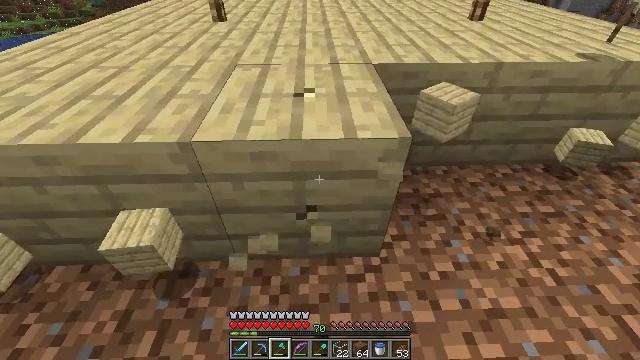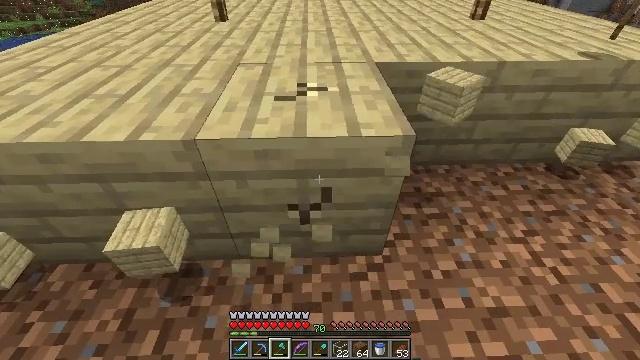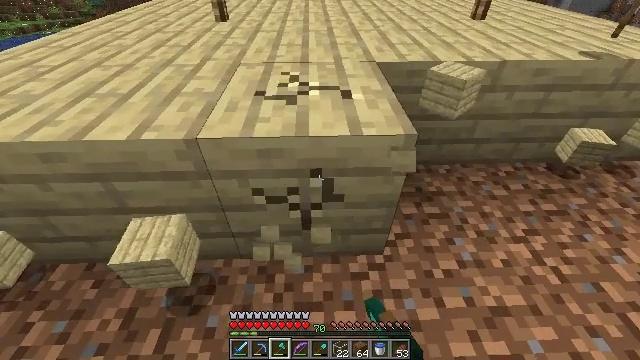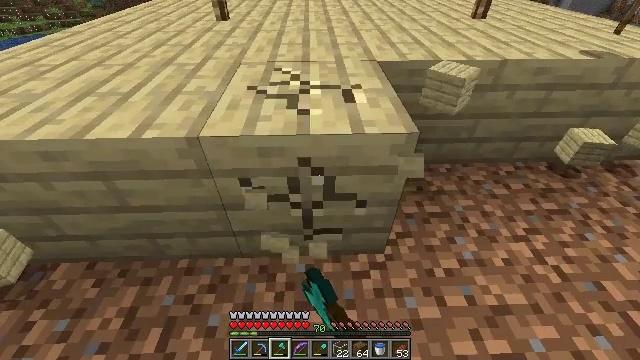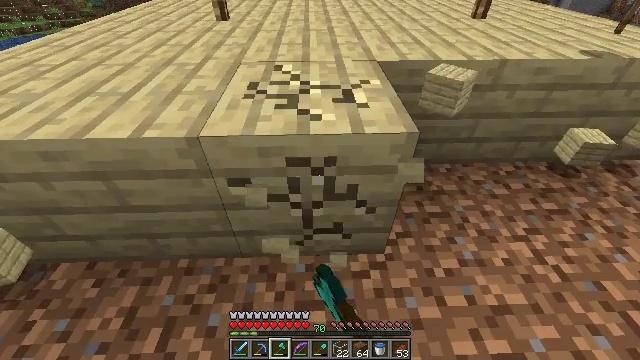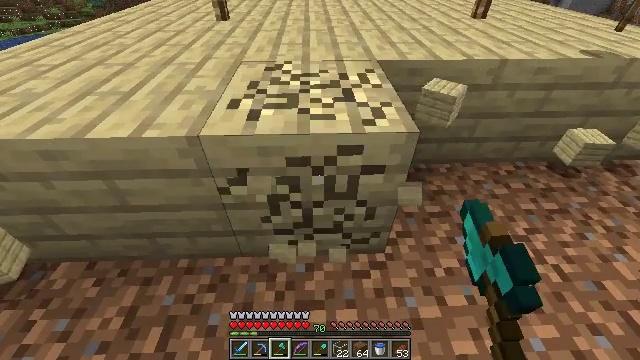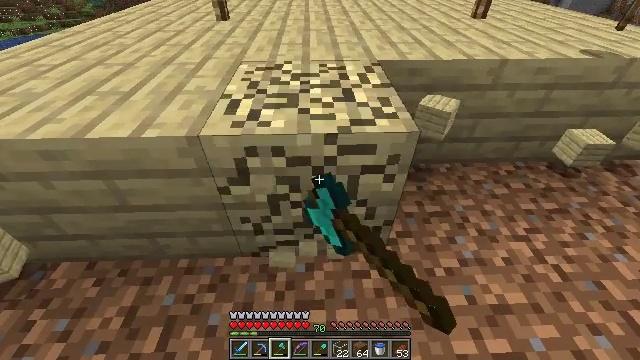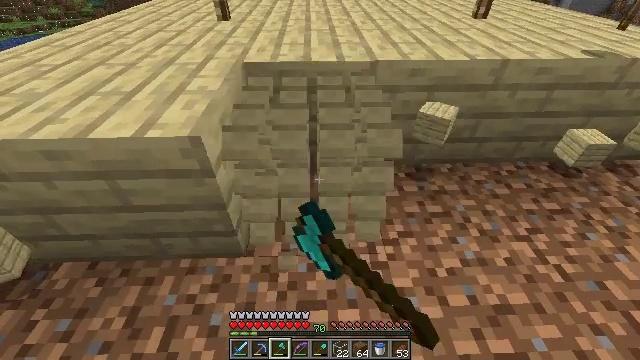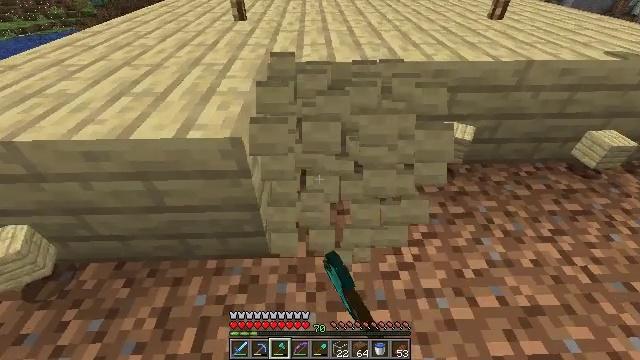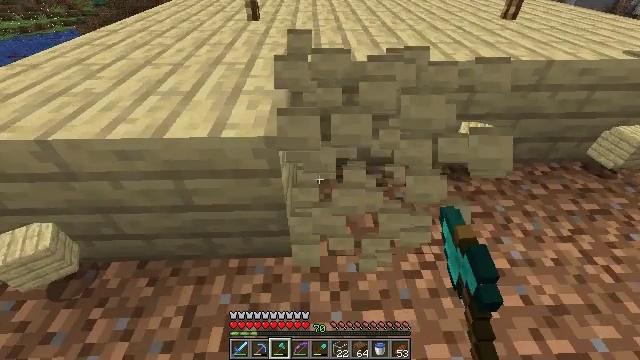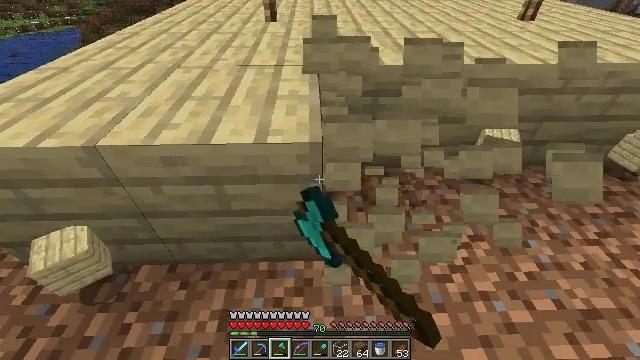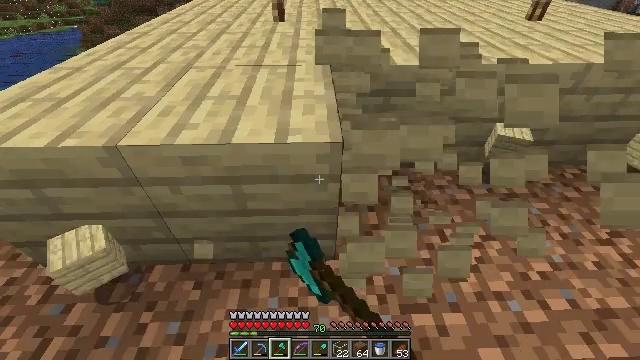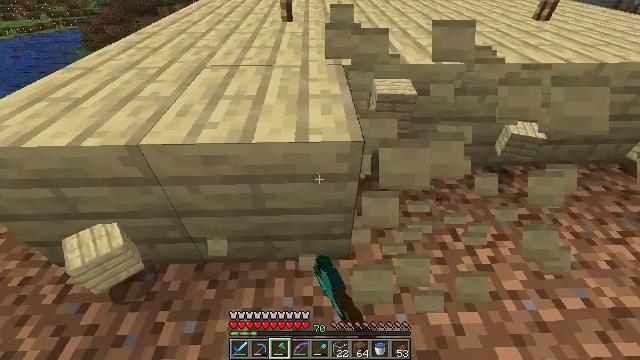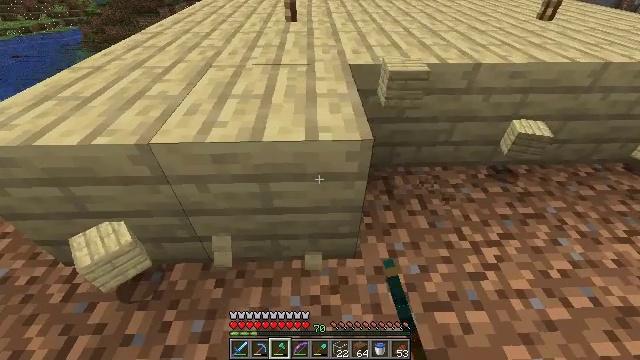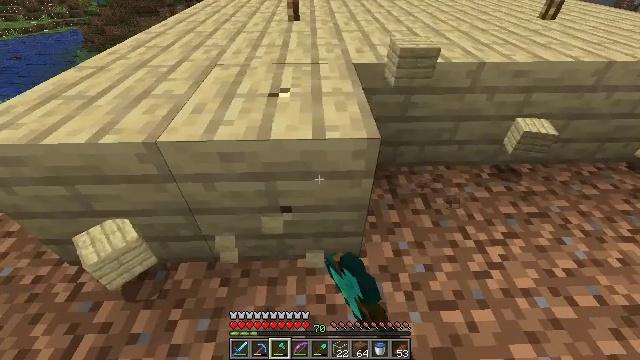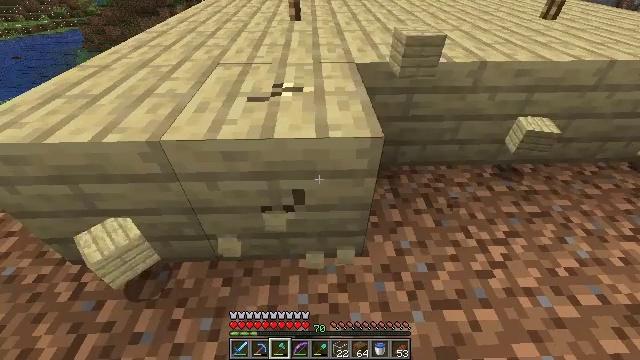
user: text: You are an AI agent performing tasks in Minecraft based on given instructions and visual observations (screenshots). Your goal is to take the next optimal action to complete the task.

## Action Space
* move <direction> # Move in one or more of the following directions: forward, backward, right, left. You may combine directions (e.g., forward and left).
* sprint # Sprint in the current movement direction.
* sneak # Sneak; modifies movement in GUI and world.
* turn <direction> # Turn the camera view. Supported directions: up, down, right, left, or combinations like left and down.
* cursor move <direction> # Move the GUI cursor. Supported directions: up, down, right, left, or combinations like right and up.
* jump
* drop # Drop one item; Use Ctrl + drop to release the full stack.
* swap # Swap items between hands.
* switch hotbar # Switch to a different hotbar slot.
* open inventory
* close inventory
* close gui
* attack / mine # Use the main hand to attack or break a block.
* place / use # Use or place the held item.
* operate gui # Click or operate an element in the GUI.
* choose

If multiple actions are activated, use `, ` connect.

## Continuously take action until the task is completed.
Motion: motion action
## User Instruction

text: Attack the birch planks to recycle them.
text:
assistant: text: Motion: attack / mine
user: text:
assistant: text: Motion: attack / mine
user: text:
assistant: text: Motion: attack / mine
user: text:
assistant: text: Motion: attack / mine
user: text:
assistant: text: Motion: attack / mine
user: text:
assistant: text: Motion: attack / mine
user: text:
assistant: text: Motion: move left, attack / mine
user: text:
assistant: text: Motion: move left, attack / mine
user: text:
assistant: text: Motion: move left, attack / mine
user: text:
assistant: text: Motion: move left, attack / mine
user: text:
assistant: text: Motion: attack / mine
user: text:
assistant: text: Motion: attack / mine
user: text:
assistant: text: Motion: attack / mine
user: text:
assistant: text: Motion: attack / mine
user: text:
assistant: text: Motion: attack / mine
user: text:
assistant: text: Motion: attack / mine
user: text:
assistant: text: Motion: attack / mine
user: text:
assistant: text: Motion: attack / mine
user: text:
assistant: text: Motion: attack / mine
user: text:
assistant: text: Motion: attack / mine
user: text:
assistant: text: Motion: move left, attack / mine
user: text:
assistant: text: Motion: move left, attack / mine
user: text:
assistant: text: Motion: move left, attack / mine
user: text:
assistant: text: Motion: move left, attack / mine
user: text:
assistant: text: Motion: move left, attack / mine
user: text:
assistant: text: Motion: move left, attack / mine
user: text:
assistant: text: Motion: attack / mine
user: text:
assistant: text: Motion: attack / mine
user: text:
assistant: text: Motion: attack / mine
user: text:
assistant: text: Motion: attack / mine